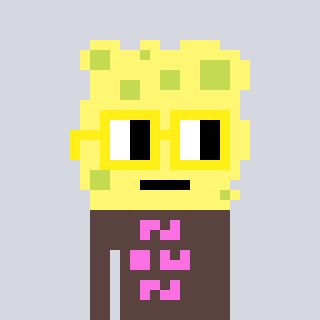
a pixel art character with square yellow glasses, a sponge-shaped head and a darkbrown-colored body on a cool background